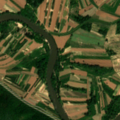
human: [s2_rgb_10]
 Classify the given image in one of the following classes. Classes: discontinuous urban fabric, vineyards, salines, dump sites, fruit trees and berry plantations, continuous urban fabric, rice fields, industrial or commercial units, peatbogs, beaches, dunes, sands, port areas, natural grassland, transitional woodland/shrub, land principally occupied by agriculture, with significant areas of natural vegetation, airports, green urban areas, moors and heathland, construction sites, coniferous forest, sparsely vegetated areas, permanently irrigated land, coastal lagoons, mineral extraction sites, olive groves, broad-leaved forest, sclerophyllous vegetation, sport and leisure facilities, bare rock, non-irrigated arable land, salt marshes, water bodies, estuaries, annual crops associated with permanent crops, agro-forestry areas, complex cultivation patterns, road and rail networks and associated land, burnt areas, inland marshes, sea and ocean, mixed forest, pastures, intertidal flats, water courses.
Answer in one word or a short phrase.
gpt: non-irrigated arable land, complex cultivation patterns, land principally occupied by agriculture, with significant areas of natural vegetation, broad-leaved forest, water courses